Question: I used Word 2007 to create a PDF file with an 1526px * 900px image filling a whole page. This is not the first time it's happened, but Google Docs PDF viewer absolutely mangles the colour rendering making it unusable.
I've taken screenshots at the same zoom level in Google Docs viewer and Foxit Reader.
Here's an image for comparison:

It's awful! I've tried messing about with some things, but can't find anything that can correct this issue.
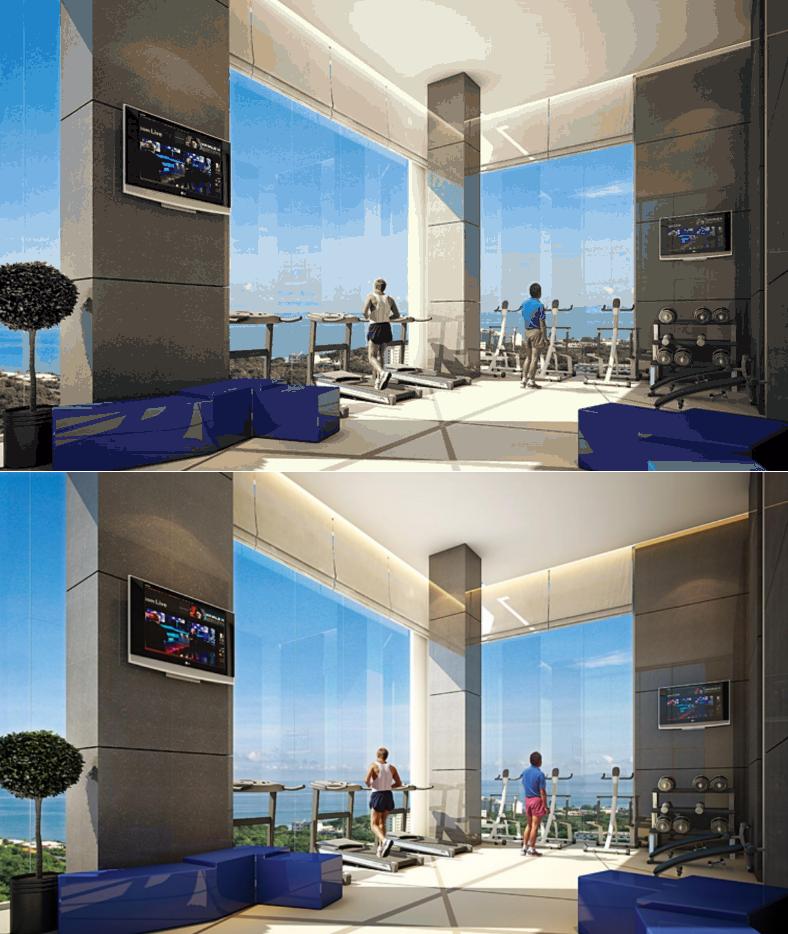
Answer: Let it be recorded here, 16 months after the present original posting by Turkeyphant and a similar posting [1] on the Docs+Drive product forum, that the problem appears to have been fixed within about the past week. Since that time, when a pdf (or Word) file is opened that resides on the Docs+Drive cloud, the file is rendered with what appears to be proper 24-bit color. The treatment whereby the color was reduced to 5 bits, which could encode 32 colors or 32 shades of gray or 16 of each, depending on the image, has been abandoned.
To the best of my knowledge the Docs+Drive staff have not announced this change, either on their Blog or on their product forum. I noticed the change a few days ago and noted it on the conversation [1].
[1] (2013-05-21) Problem in pdf-viewer with color images
<URL>